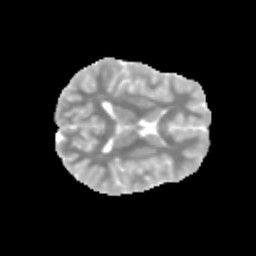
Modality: MD
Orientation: axial
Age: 11
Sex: female
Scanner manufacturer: siemens
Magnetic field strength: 3 T
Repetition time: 3.8 s
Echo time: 0.07 s